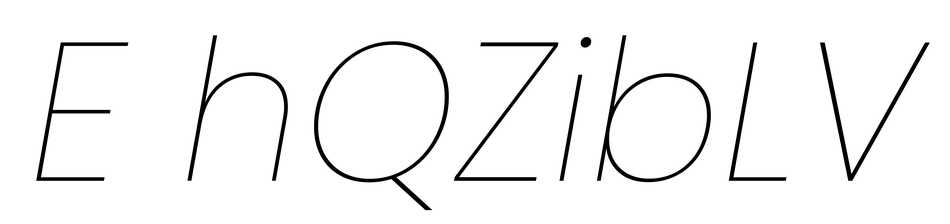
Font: Poppins-ThinItalic